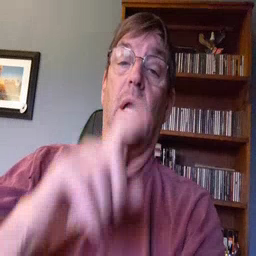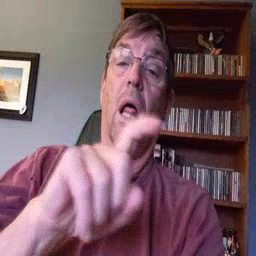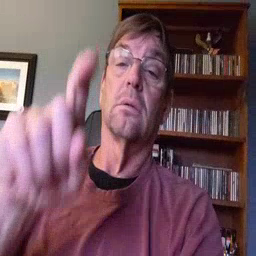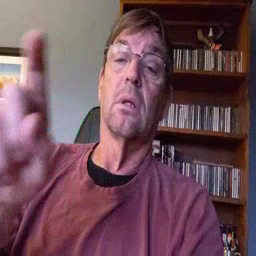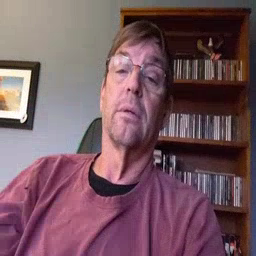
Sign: closet